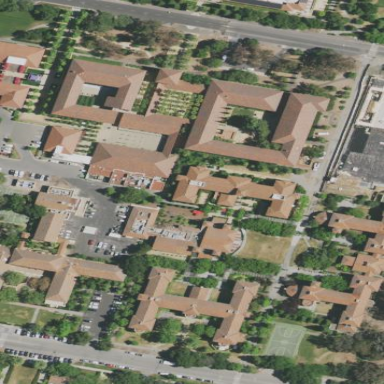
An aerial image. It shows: Dormitory building.